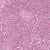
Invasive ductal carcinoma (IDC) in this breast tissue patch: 1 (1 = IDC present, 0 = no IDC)